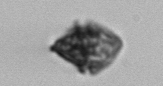
Label: Kryptoperidinium_triquetrum